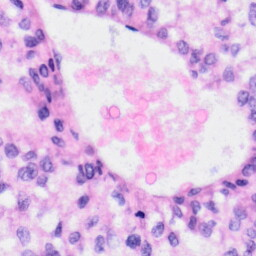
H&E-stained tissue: Liver